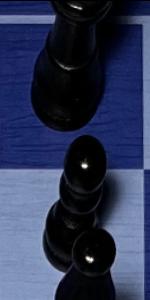
Label: Pawn_Black